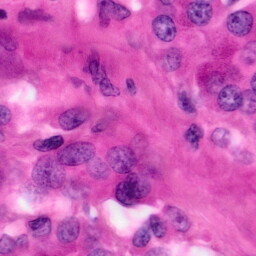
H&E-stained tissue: Pancreatic